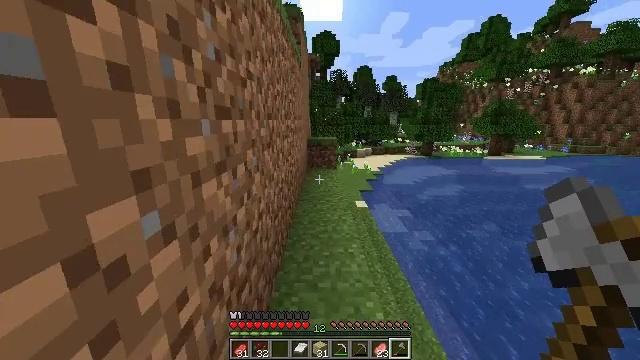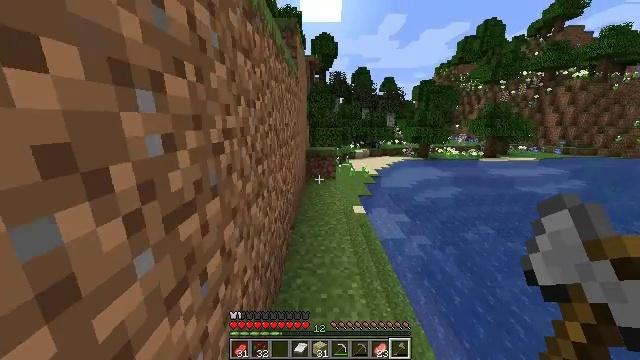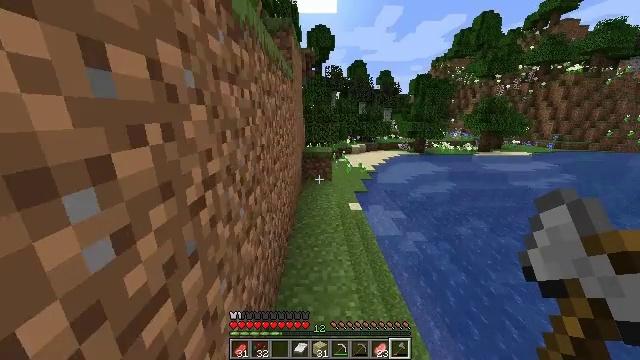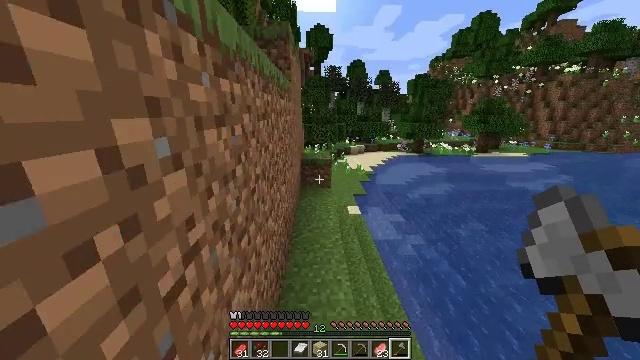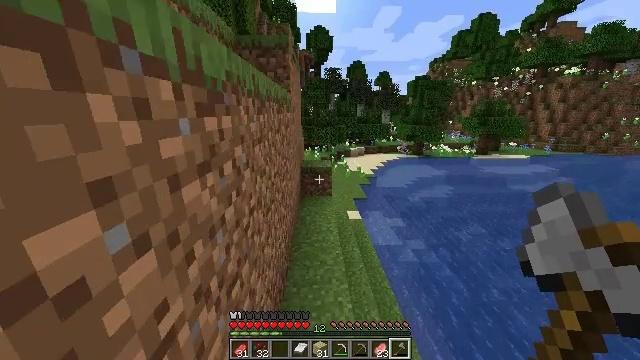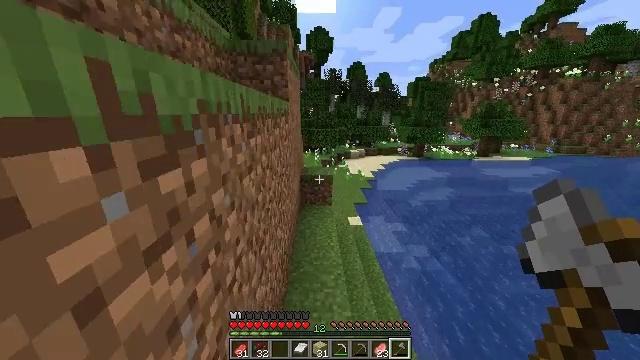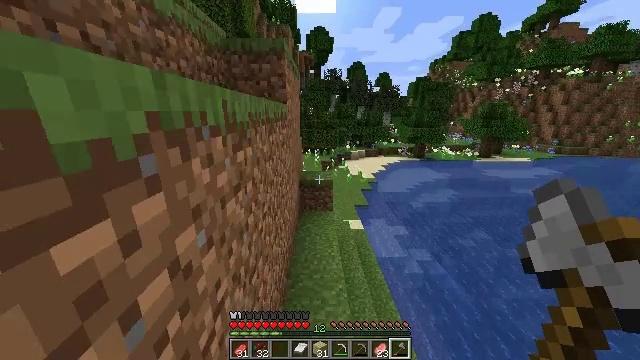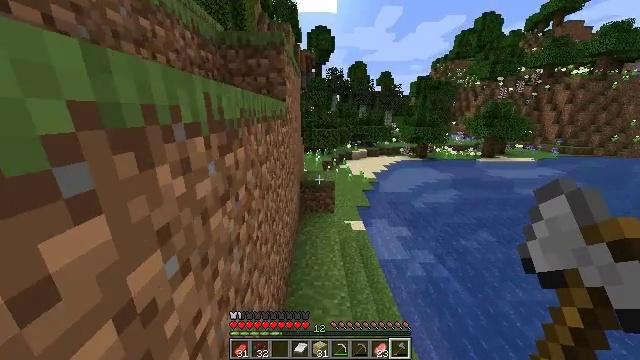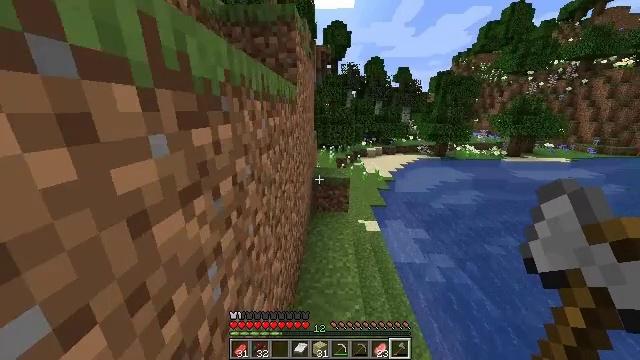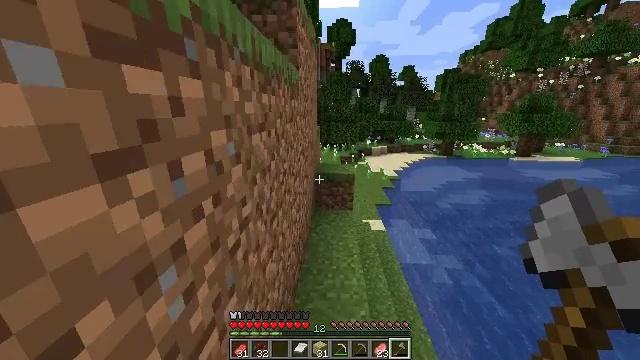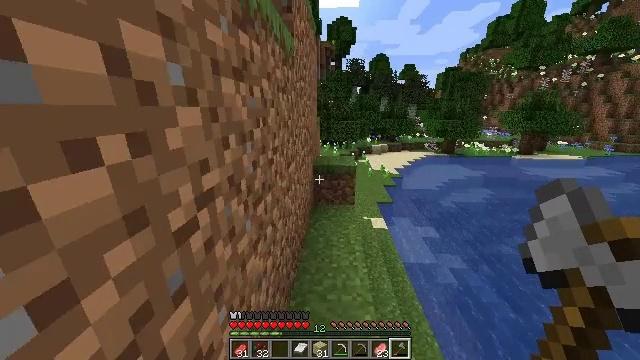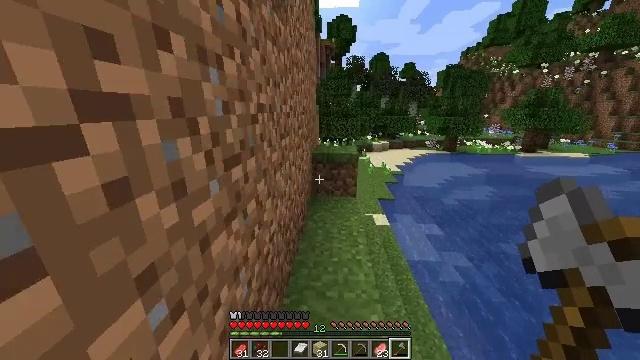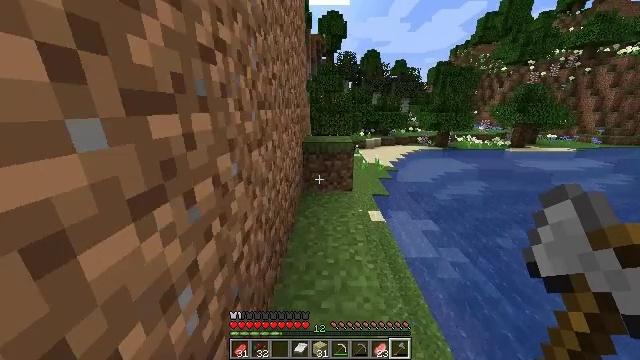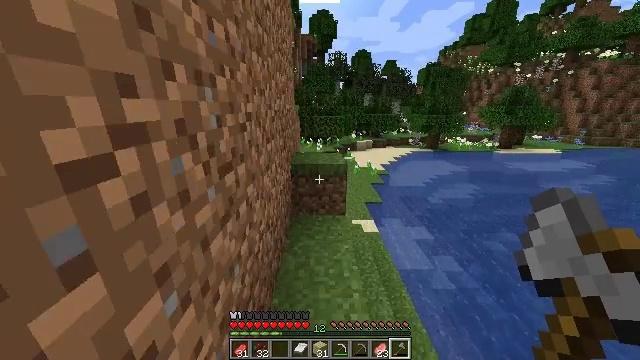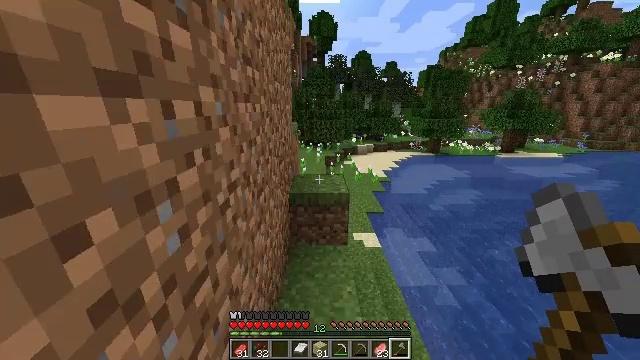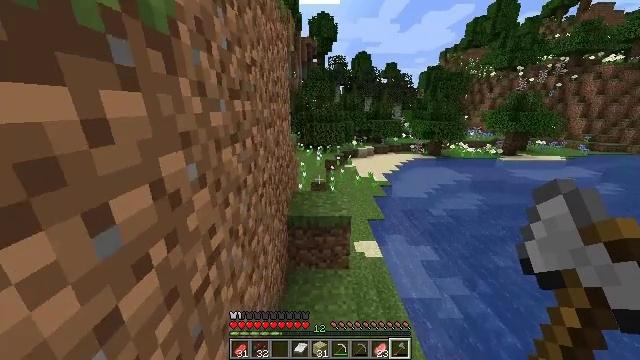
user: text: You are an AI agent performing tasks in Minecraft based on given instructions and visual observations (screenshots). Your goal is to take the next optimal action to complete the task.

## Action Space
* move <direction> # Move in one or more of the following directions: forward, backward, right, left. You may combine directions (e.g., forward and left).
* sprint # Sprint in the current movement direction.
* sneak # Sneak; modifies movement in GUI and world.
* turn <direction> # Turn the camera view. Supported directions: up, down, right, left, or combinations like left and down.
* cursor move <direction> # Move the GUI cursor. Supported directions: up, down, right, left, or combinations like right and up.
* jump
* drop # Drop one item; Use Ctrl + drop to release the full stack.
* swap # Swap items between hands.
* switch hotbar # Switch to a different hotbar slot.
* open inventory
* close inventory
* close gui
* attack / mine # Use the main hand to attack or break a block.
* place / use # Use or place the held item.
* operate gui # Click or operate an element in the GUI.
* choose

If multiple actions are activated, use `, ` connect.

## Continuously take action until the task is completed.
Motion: motion action
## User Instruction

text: Remove the pink tulip from the ground.
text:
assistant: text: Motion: move forward, jump
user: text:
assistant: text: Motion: move forward, turn down, jump
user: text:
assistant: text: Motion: move forward, jump
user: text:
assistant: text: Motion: move forward, jump
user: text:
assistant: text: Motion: move forward, jump
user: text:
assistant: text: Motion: move forward, jump
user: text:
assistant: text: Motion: move forward, jump
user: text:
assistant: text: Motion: move forward, turn left, jump
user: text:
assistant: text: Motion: move forward, turn left, jump
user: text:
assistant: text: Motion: move forward, jump
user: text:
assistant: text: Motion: move forward, jump
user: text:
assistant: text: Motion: move forward, turn right, jump
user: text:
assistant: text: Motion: move forward, turn right, jump
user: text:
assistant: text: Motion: move forward, sprint, jump
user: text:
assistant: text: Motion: move forward, sprint, jump
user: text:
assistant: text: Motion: move forward, sprint, jump
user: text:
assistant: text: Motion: move forward, sprint, jump
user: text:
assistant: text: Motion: move forward, jump
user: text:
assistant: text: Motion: move forward, jump
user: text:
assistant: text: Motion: move forward, jump
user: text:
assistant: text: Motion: move forward, jump
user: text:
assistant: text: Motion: move forward, jump
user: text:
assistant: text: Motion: move forward, jump
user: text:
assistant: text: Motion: move forward, jump
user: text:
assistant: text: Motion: move forward, jump
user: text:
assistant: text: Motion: move forward, sprint, jump
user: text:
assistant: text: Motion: move forward, sprint, jump
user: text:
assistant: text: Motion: move forward, sprint, jump
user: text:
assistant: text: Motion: move forward, sprint, jump
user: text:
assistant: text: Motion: move forward, jump